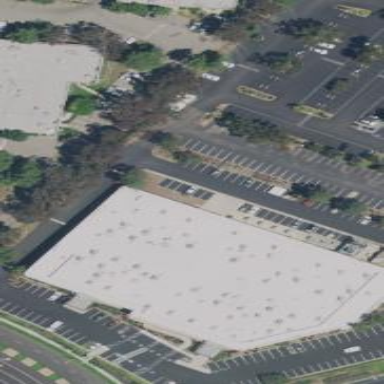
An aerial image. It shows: Commercial building.